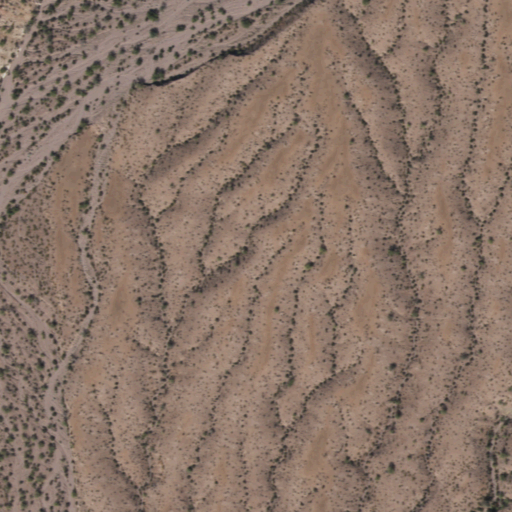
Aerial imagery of valley in Arizona named Big Dick Canyon containing only shrub